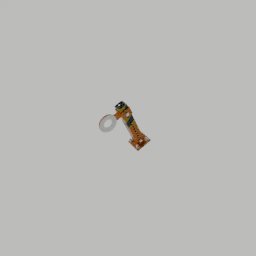
Label: mechanical